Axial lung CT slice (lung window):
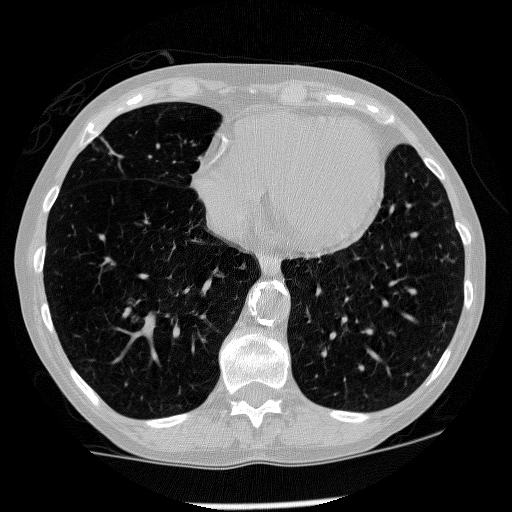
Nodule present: no